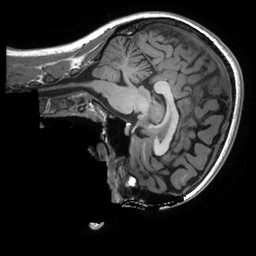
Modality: T1w
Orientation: sagittal
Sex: female
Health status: healthy
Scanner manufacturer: ge